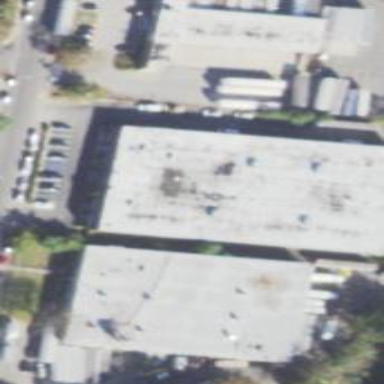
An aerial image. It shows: Warehouse.